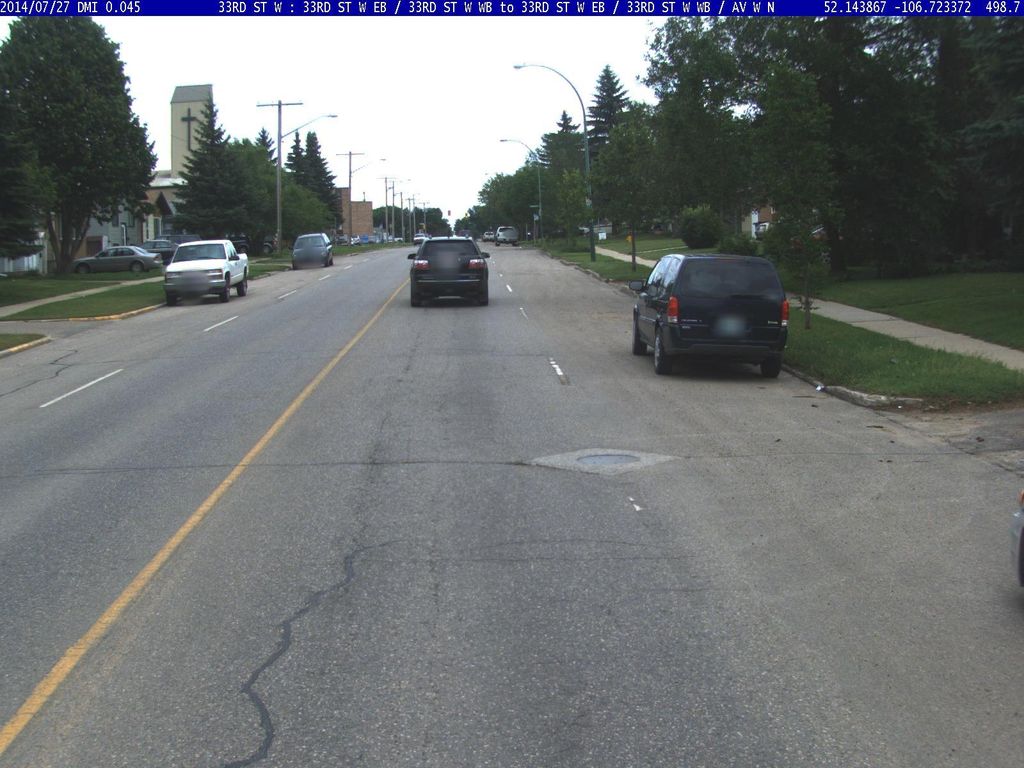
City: saskatoon